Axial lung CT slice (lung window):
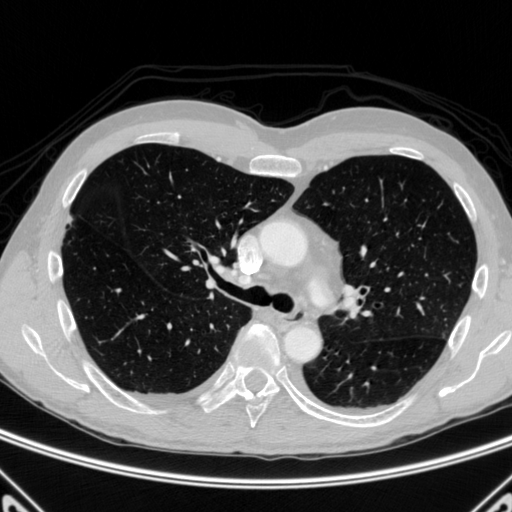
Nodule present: no